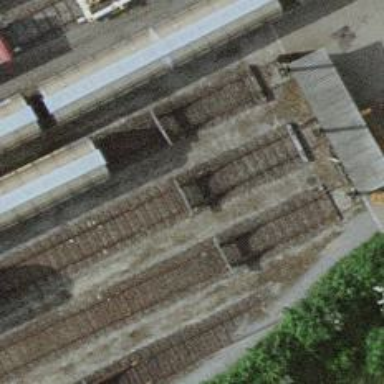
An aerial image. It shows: Railway buffer stop.